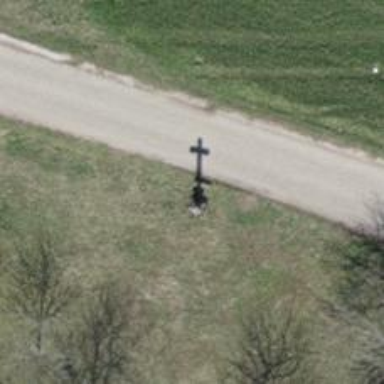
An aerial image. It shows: Wayside cross with historic significance.